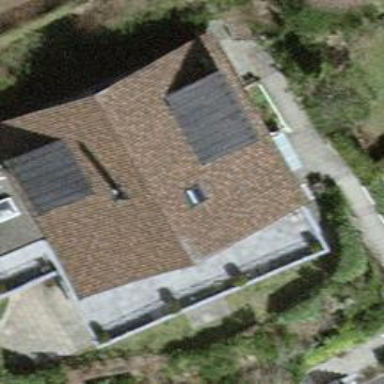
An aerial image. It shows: Simple house.